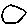
Label: circle